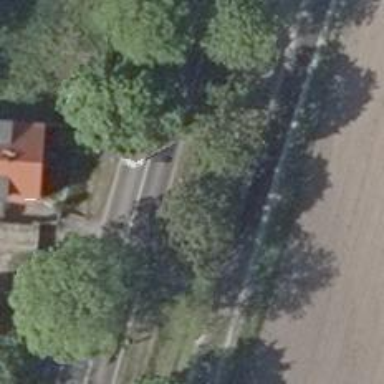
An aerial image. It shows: Row of broadleaved trees.